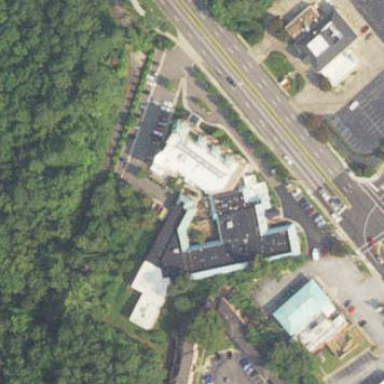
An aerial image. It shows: Commercial building.